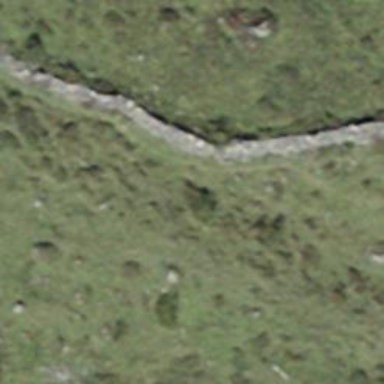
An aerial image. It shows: Wall barrier.